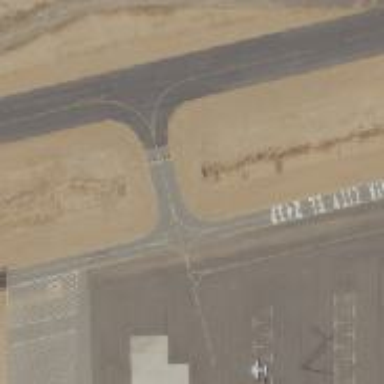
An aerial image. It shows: Image of taxiway at airport.